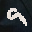
Label: 9